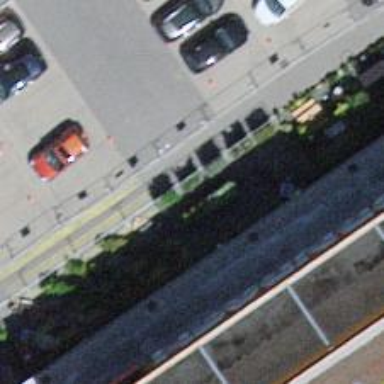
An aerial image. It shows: Parking aisle designated as service road.